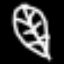
Label: leaf